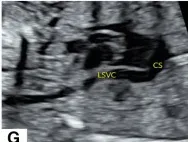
Abnormal cardiac structure and vascular abnormalities in the fetus. (E,F) 2D grayscale combined with CDFI showing BDA encircling the trachea.
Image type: radiology (ultrasound)